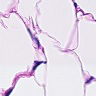
Metastatic tissue present: no